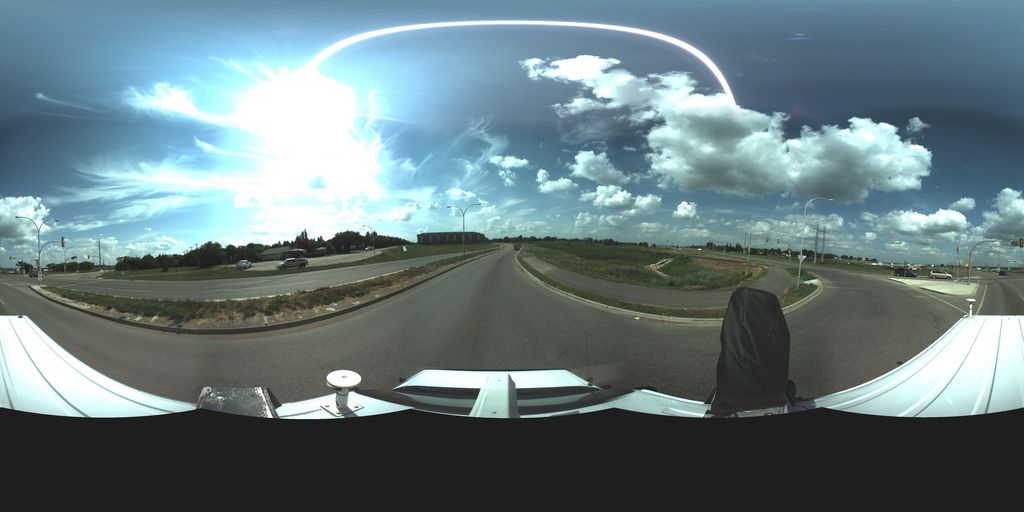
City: saskatoon